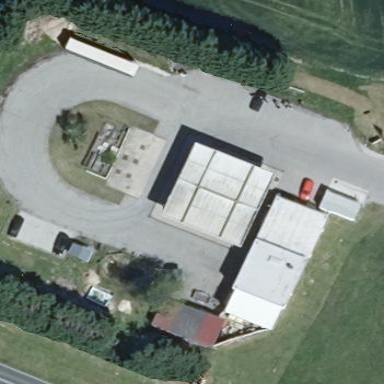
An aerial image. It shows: Grey roof.